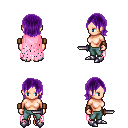
a pixel art fantasy rpg character, female body template, human, light skin, pink tattered cape, teal pants, purple long bangs hairstyle, leather bracers, metal boots, dagger, four views (front, back, left, right), 2x2 character sprite sheet, small pixel art, hard edges, no anti-aliasing